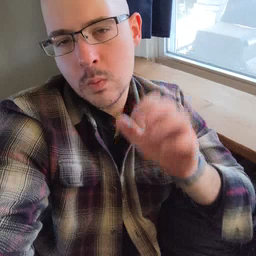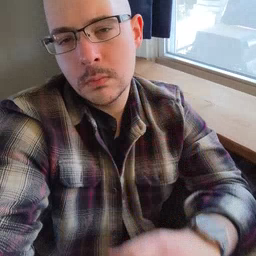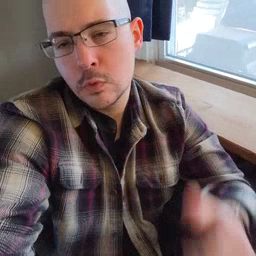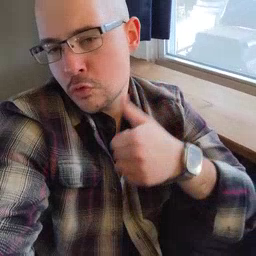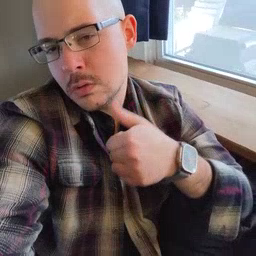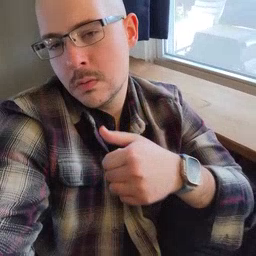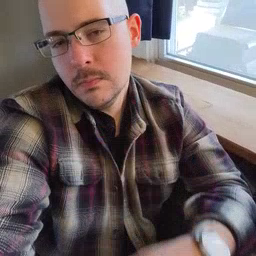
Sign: girl